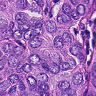
Metastatic tissue present: yes